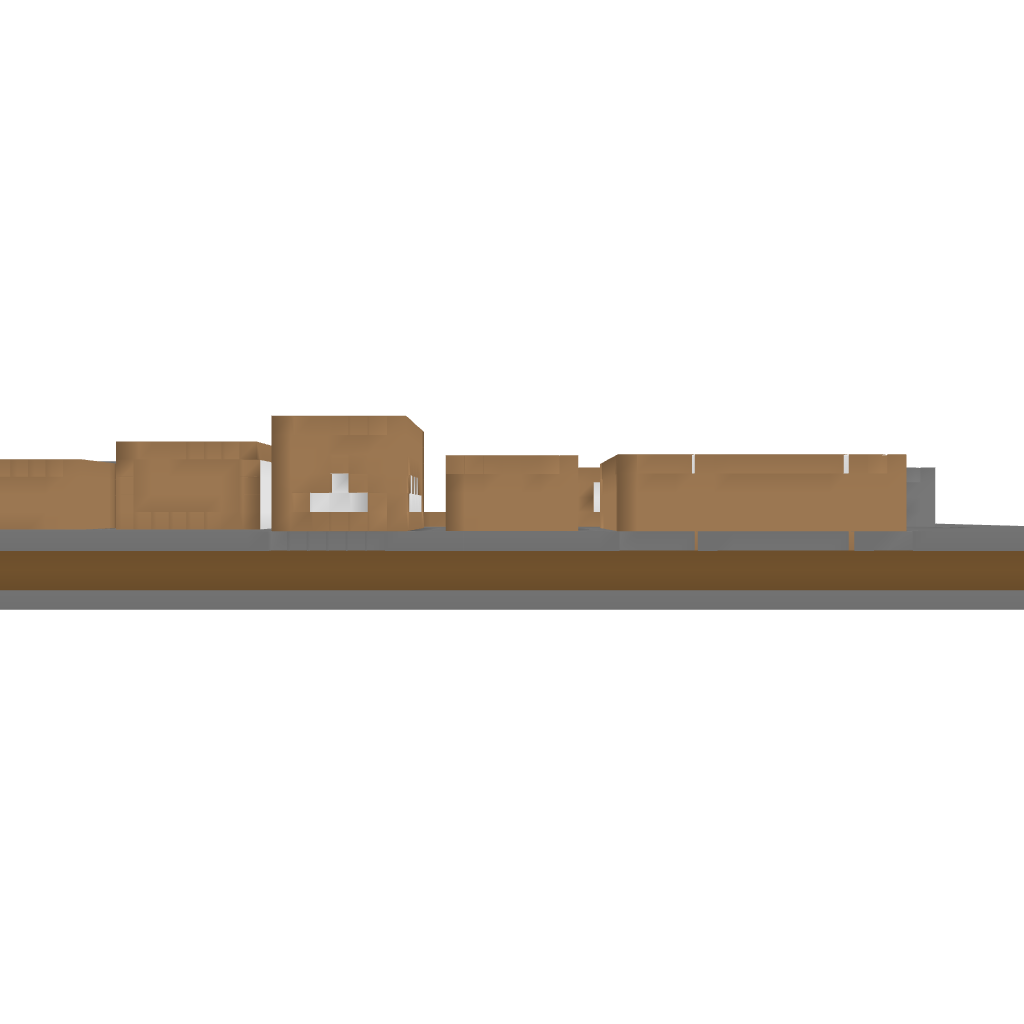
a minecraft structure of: A medium town 4 blocks of earth with houses without roof houses are 4 blocks high